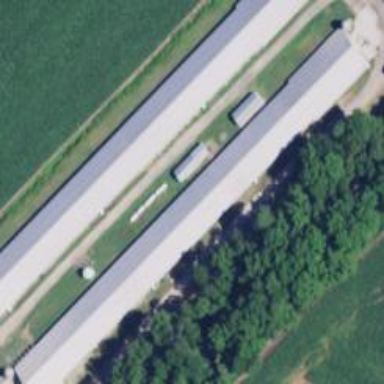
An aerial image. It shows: Farm auxiliary building.